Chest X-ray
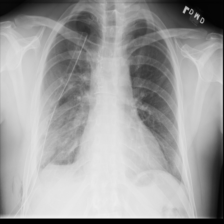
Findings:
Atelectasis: positive
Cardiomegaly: negative
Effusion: positive
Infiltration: negative
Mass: negative
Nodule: negative
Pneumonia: negative
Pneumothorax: negative
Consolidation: negative
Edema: negative
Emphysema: negative
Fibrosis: negative
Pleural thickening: negative
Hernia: negative